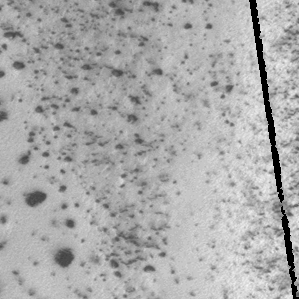
Label: frost